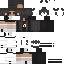
A female human skin with medium skin, wearing brown long hair dressed in a blue hoodie and brown skirt, featuring a closed mouth.